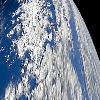
Label: cloud